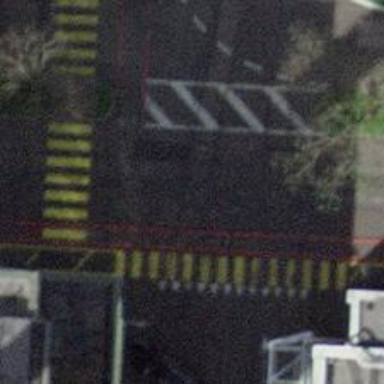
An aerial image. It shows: Railway crossing.